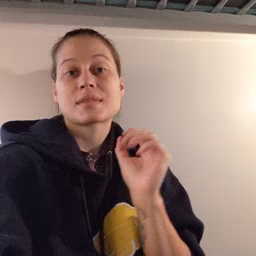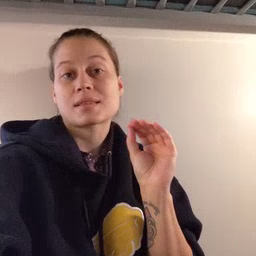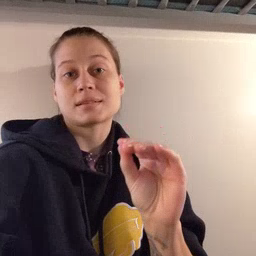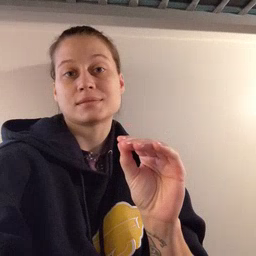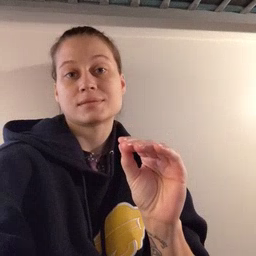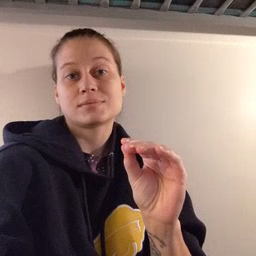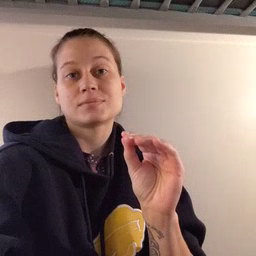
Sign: kiss